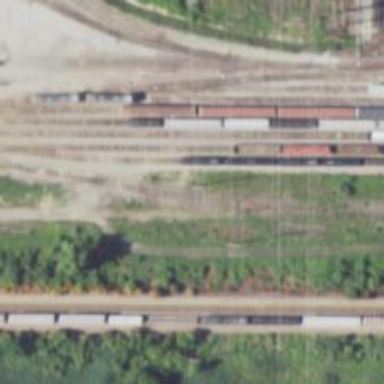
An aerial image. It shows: Disused railway yard.